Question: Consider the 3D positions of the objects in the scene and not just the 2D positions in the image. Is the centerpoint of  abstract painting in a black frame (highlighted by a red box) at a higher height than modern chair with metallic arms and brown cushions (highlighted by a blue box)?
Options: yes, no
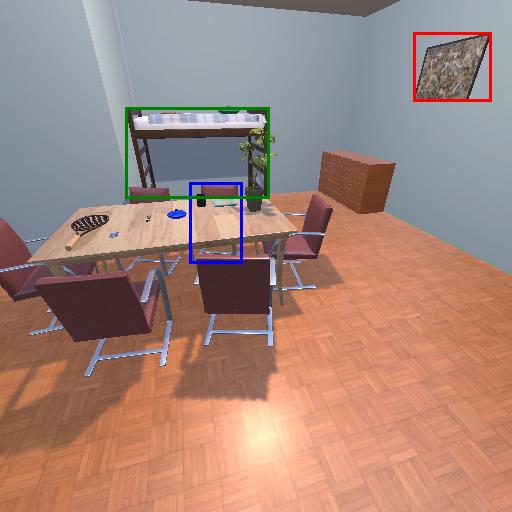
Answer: yes